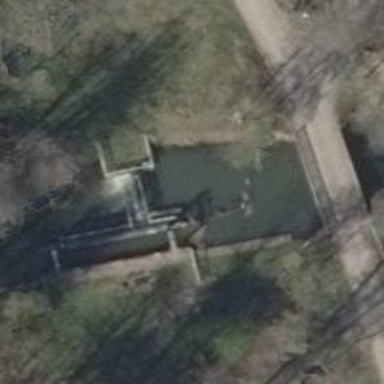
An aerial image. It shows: Lock gate on waterway.